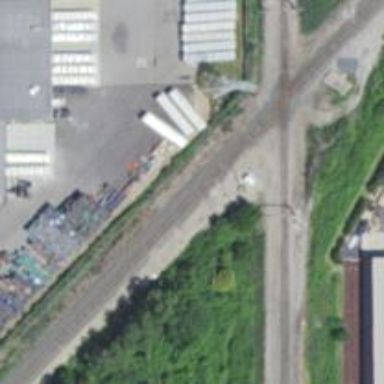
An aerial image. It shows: Railway signal.